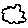
Label: cloud